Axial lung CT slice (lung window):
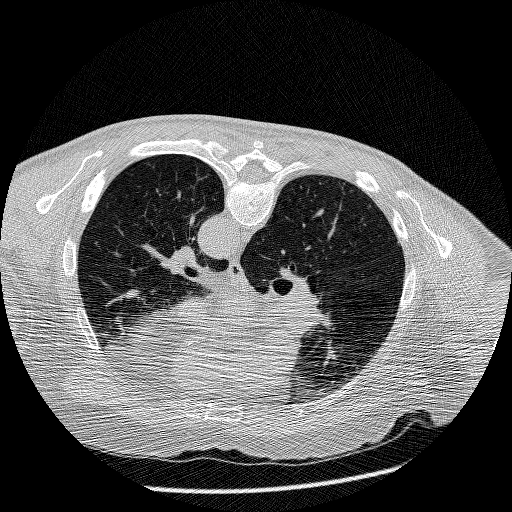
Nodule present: no